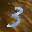
Label: 3